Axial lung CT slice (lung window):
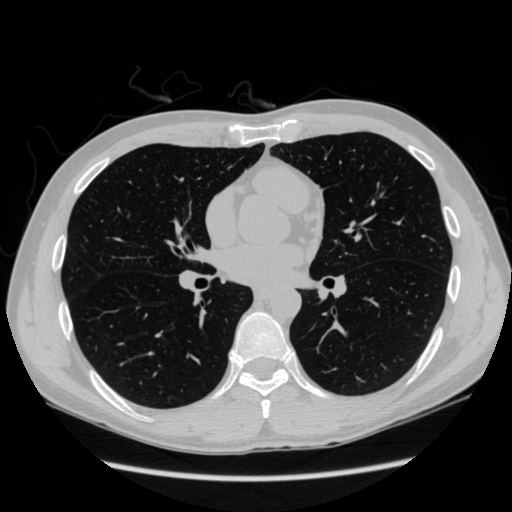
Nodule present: no